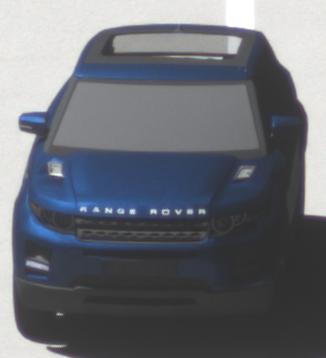
Make: Land Rover
Model: Range Rover Evoque 2.0 Si4
Detailed model: Range Rover Evoque (I)
Model produced from: 2011/08
Model produced until: 2013/11
Doors: 5
Color: blue
Road condition: dry road
Daytime: midday
Contrast: medium contrast